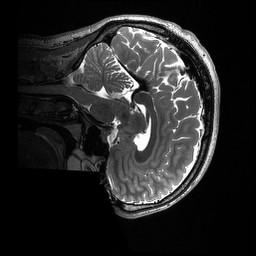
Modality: T2w
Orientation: sagittal
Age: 28
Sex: male